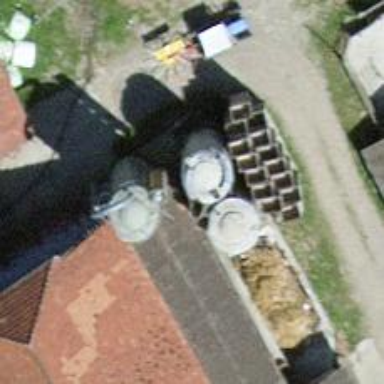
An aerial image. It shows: Silo.